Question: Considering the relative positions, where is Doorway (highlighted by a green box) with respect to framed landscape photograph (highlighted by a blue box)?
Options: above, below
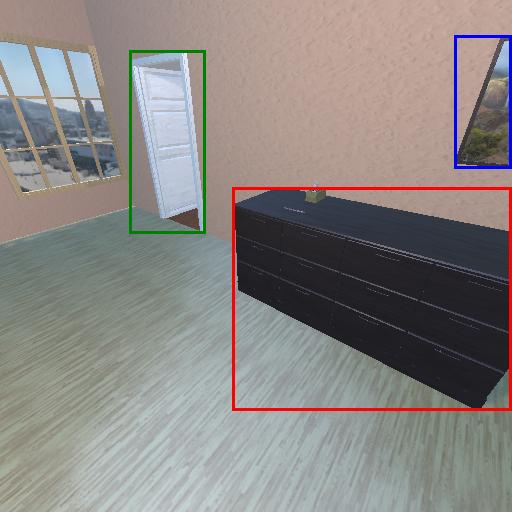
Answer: above